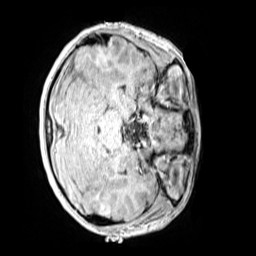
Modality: MP2RAGE
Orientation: axial
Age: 11
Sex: female
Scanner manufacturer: siemens
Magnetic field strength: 3 T
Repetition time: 4 s
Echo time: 0.00299 s